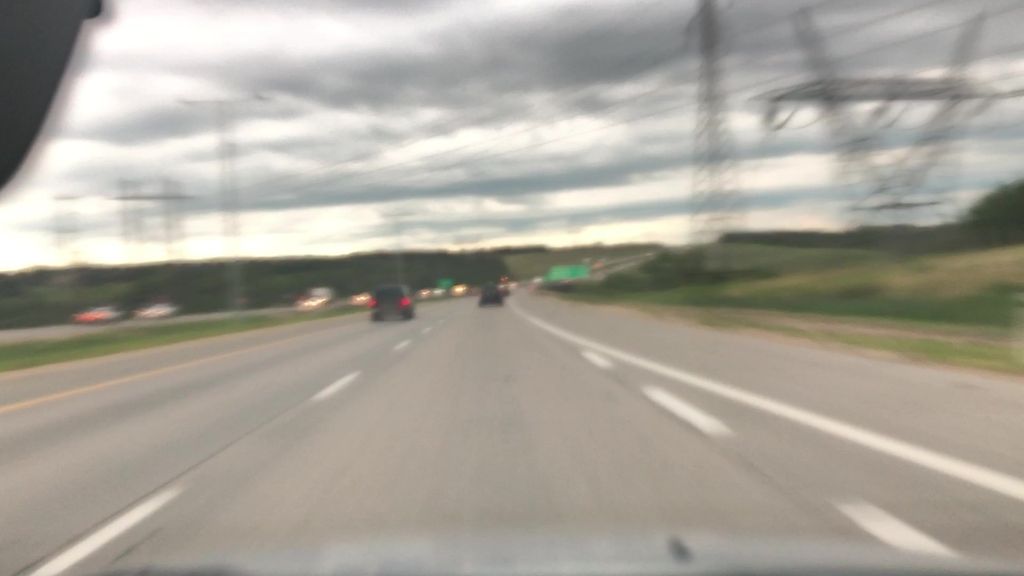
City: edmonton